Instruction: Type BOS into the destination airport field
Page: home
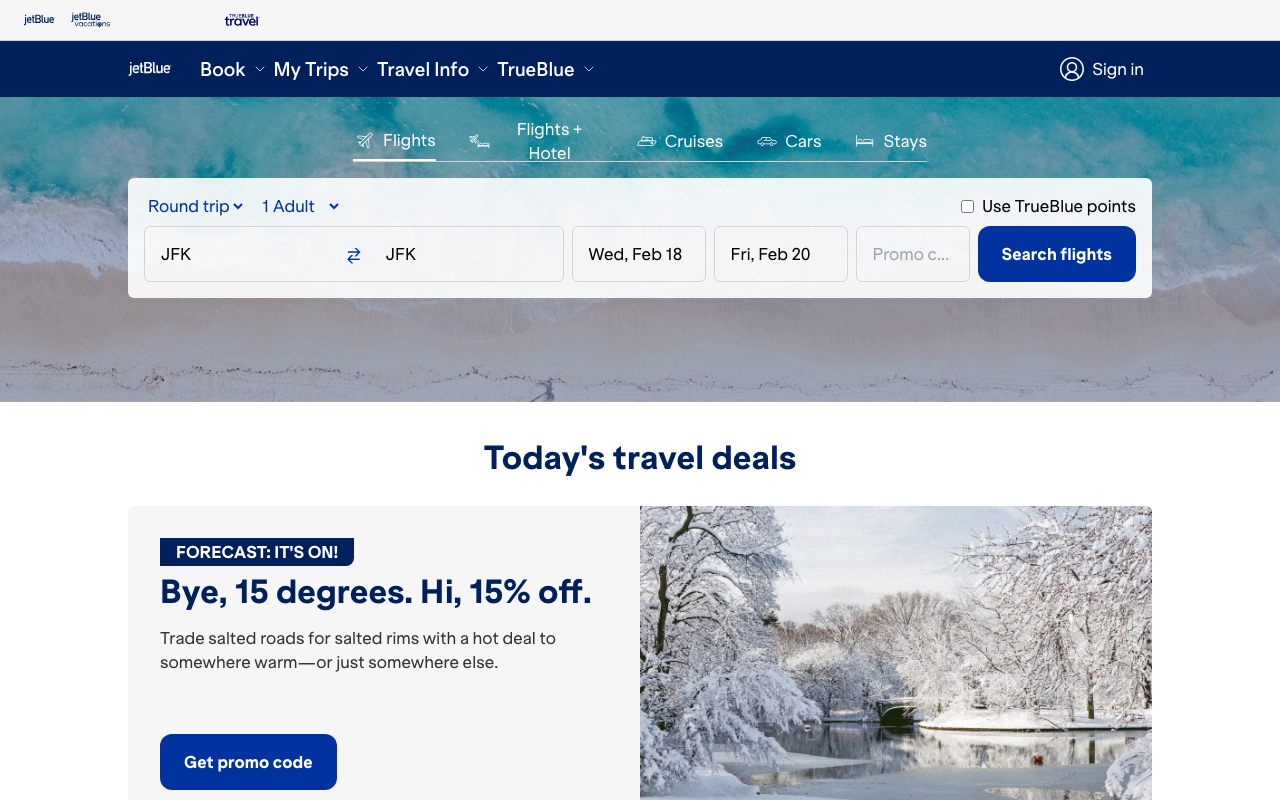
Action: type